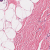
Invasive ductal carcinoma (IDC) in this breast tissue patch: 0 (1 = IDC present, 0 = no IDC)